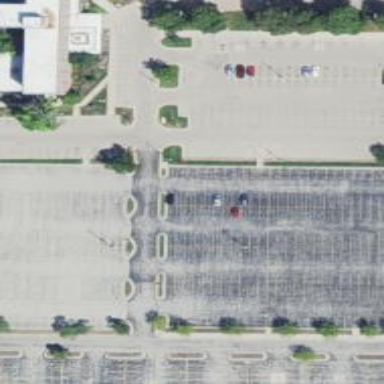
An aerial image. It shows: Parking area with asphalt surface.